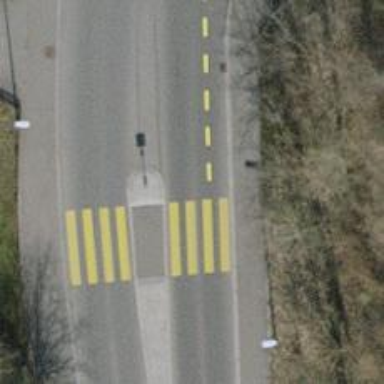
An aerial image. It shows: Kerb barrier.